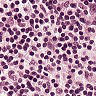
Metastatic tissue present: no